Question: I am having some trouble getting around missing fields in my report designing.
Many of the users on the database have a missing Address Line 2.
The report is being rendered items like this:
'''
Name
Address 1
Address 2
Town
Postcode
'''
So if Add2 is missing it appears like so:
'''
Name
Address1
Town
Postcode
'''
Is this possible using lists within Report Builder 3?

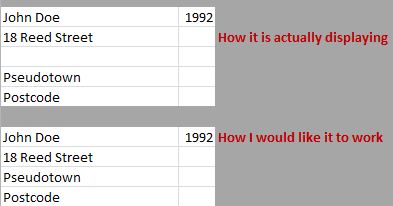
Answer: My recommendation would be to use row visibility to hide rows where the corresponding field is empty or missing. I don't know whether your data has "" or NULL behind the scenes so this is generic advice.
Here is a great set of examples of the types of formulae you can use:
<URL>
If the field is NULL you can use the 'is nothing' evaluator like
'=(Fields!Sales.Value is NOTHING)' to return a TRUE or FALSE, alternatively you can do a check of the string length using the function 'LEN()' to see how long it is and if it is 0, hide the row.